Field crop: maize
Growth stage: 2
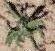
Species: atriplex